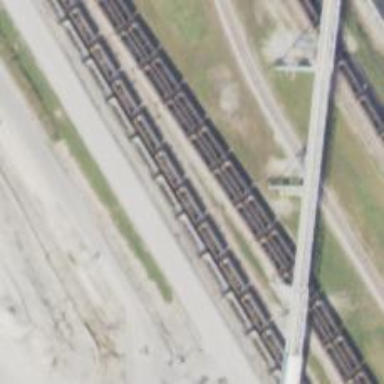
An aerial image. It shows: Railway yard used for servicing trains.